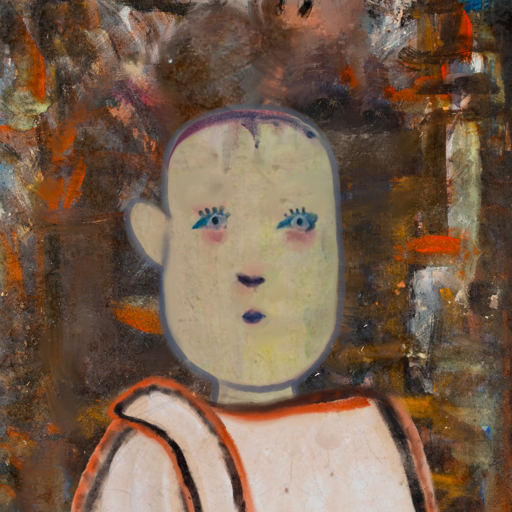
Background: GypsyQueen, Head And Neck Front: Hill_Girl, Face Front: Hill_Girl, Bust: Roy_Bahadur, Hair Front: Blank, Head Accessory: Blank, Second Necklace: Blank, Necklace: Blank, Baby: Blank